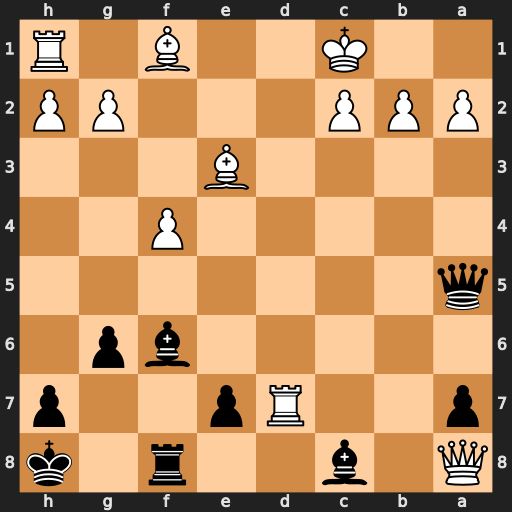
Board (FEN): Q1b2r1k/p2Rp2p/5bp1/q7/5P2/4B3/PPP3PP/2K2B1R
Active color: b
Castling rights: -
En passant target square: -
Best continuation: Qe1+ Rd1 Qxe3+ Kb1 Qb6